Field crop: maize
Growth stage: 2
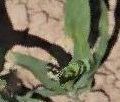
Species: maize